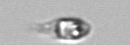
Label: Balanion